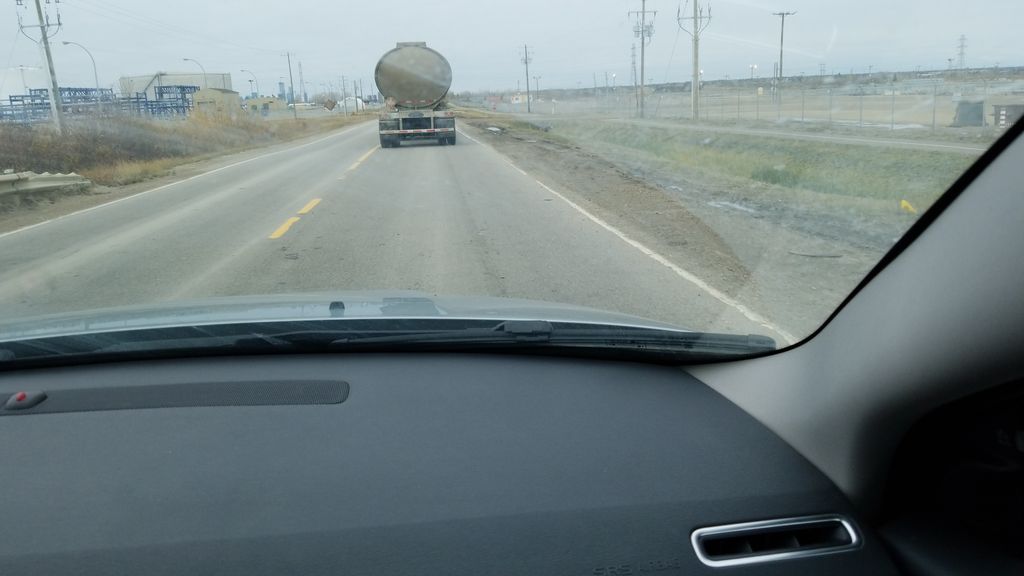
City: edmonton